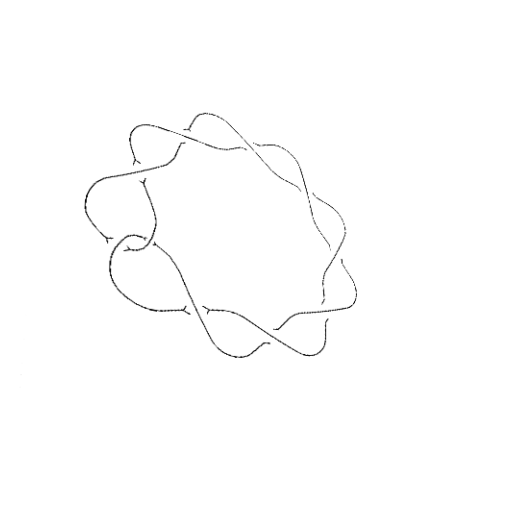
Crossing number: 10